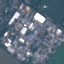
Land use / land cover class: Industrial